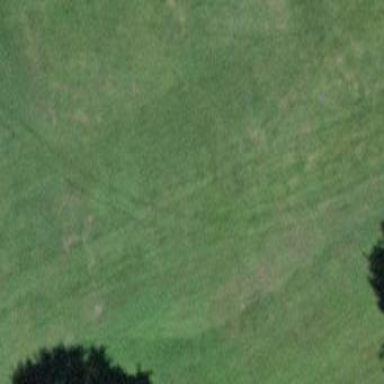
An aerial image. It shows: Golf fairway surrounded by grass.